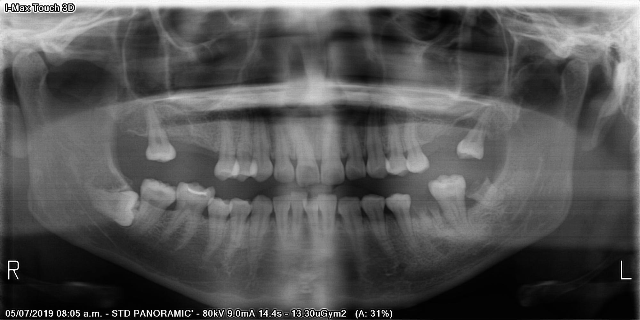
adult